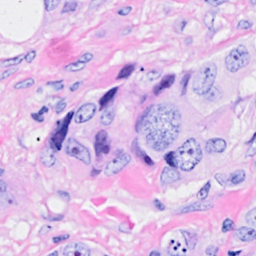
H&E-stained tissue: Breast